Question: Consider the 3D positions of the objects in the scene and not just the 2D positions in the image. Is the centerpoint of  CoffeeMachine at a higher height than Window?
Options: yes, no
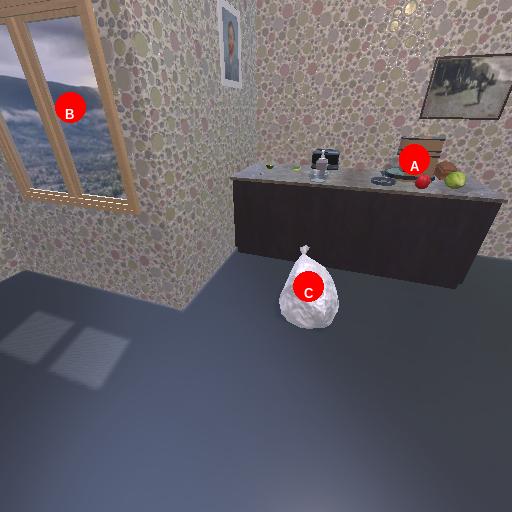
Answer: yes